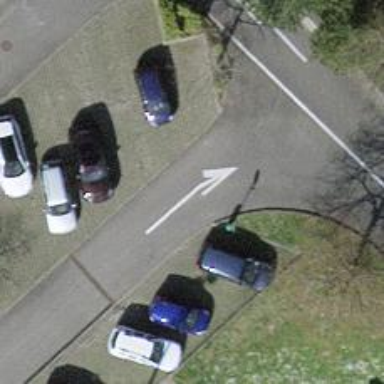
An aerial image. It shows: Road serving as parking aisle.